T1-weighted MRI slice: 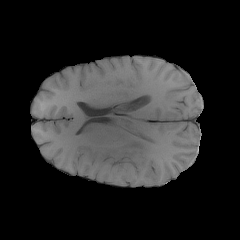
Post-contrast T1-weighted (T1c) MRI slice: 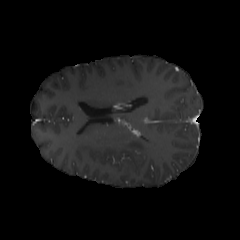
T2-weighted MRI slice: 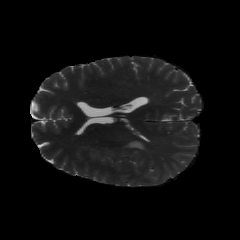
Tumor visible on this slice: yes